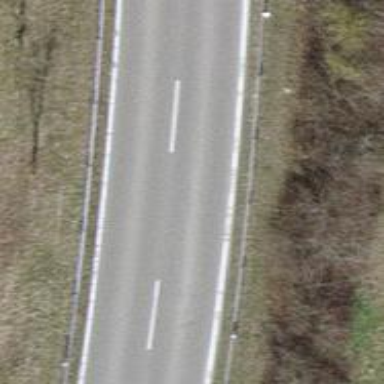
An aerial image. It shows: Secondary road with asphalt surface.